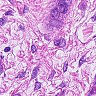
Metastatic tissue present: yes